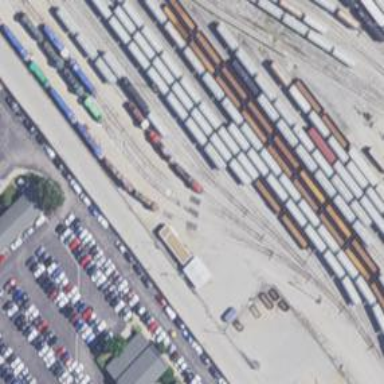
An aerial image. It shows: Railway yard.